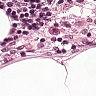
Metastatic tissue present: no